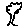
Label: tree